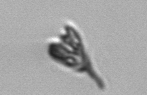
Label: Pyramimonas_longicauda